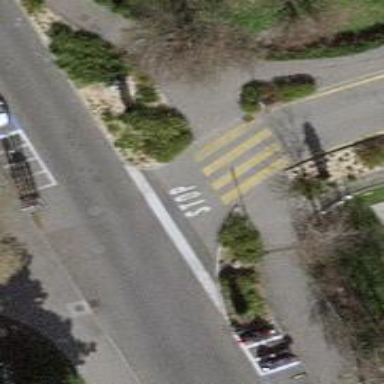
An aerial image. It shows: Zebra crossing for pedestrians.